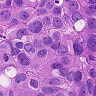
Metastatic tissue present: yes